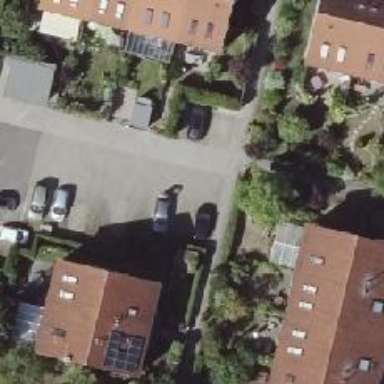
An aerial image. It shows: Living street.